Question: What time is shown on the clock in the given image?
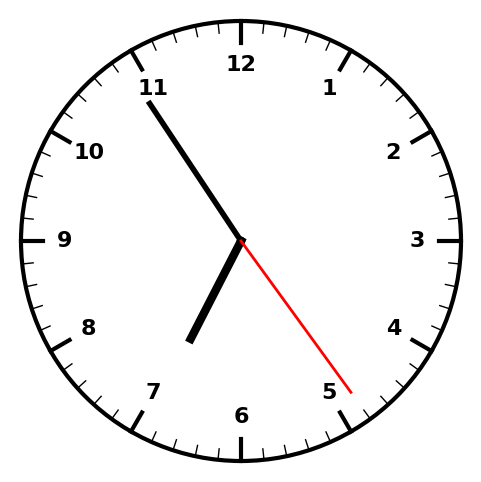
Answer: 06:54:24